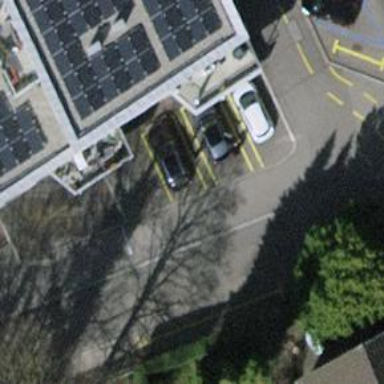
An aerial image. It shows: Car-sharing service available at this location.